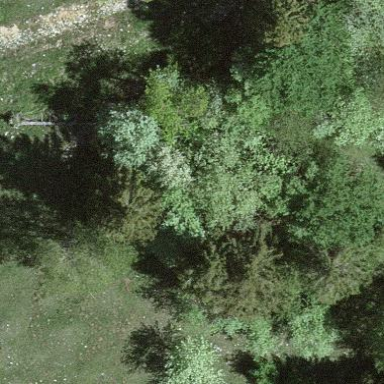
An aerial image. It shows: Forest area.